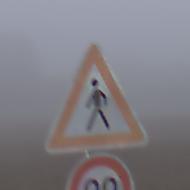
Verkehrszeichen: FussgaengerRechts
Zusatzzeichen unten: Geschwindigkeit80
Umgebung: Outdoor, RoadRail
Tageszeit: MorningAfternoon
Wetter: Overcast
Licht: Natural
Jahreszeit: NotSpecified
Kontrast: LowContrast